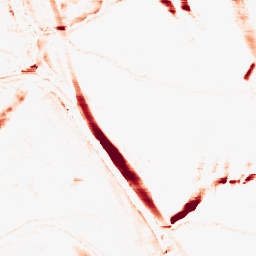
Category: morphological
Decomposition family: morphological_rect
Decomposition parameters: operation: opening
width: 20
height: 5
Upsampling method: cubic_catmull_rom
Upsampling parameters: scale: 8
Upsampling scale: 8